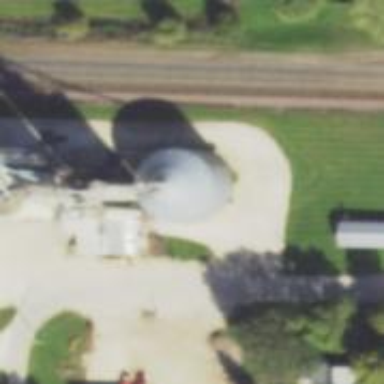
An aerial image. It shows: Silo.